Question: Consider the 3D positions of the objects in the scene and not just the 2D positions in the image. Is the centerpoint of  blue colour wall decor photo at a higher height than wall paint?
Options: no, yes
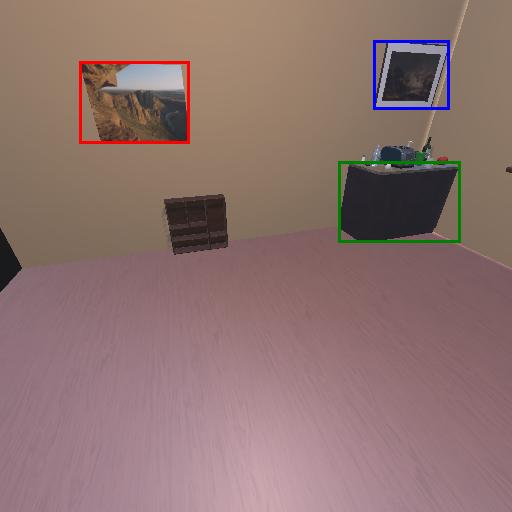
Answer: no